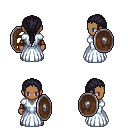
a pixel art fantasy rpg character, female body template, human, dark skin, underdress, teal pants, raven ponytail hairstyle, cloth bracers, maroon shoes, shield, four views (front, back, left, right), 2x2 character sprite sheet, small pixel art, hard edges, no anti-aliasing